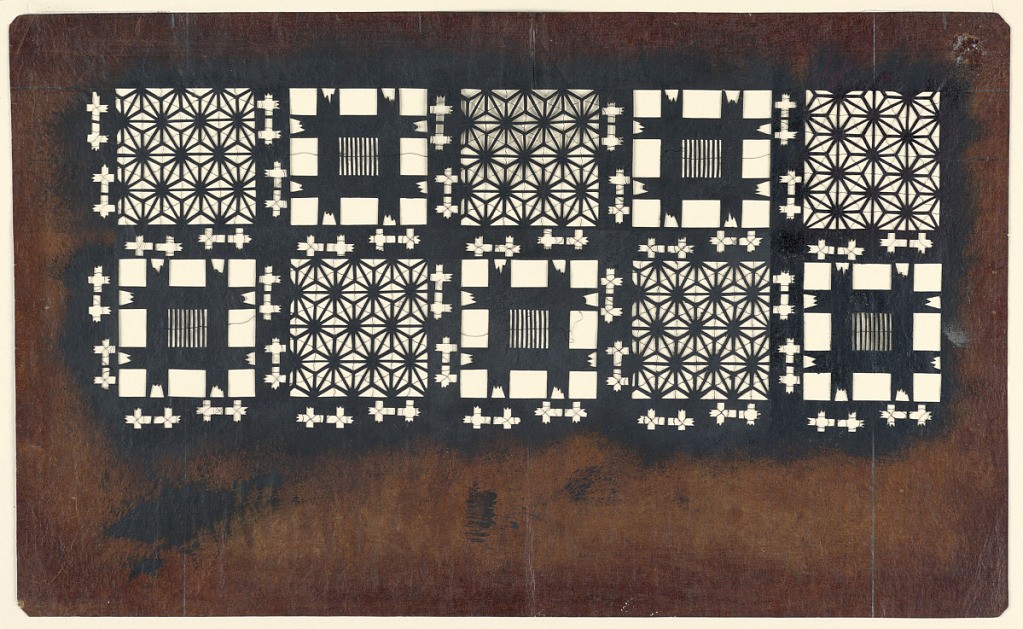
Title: Hemp Leaf and Well-cover Motifs
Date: mid 18th - early 19th century
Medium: Mulberry paper (kozo washi) treated with fermented persimmon tannin (kakishibu), and silk threads (itoire)
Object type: Katagami
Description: Hemp leaf (asanoha) is a popular motif for babies because it is believed to bestow a healthy and long life. Triangles ward off evil and signify strength and beauty. This design is used in holy rituals and other various ways. Alternating blocks contain a well-covering motif. Silk threads have been added to support the stencil structure. Alternating blocks contain a well-covering motif. Silk threads have been added to support the stencil structure.